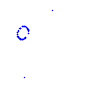
Particle: proton